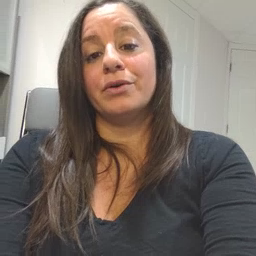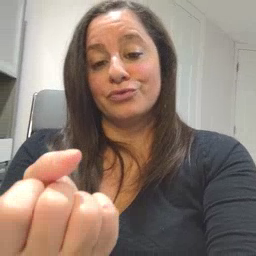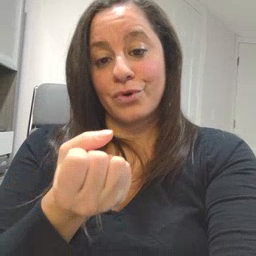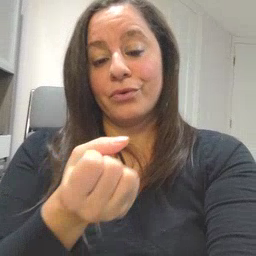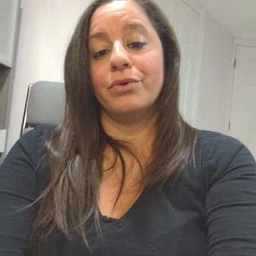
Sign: drawer